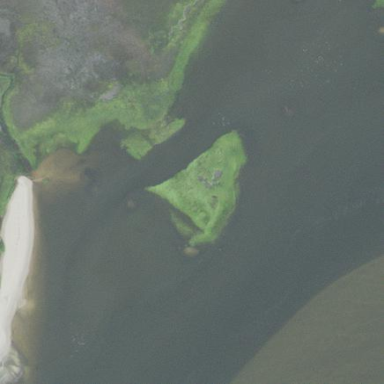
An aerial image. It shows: Wetland area.